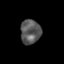
Tissue: skin
Cell type: Epithelial cells
Senescence score: 0.2546
Nuclear area (px): 483
Mean DAPI intensity: 88.847